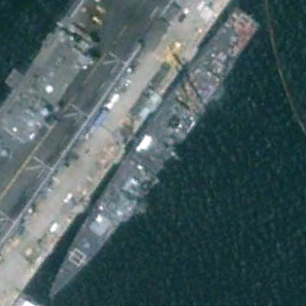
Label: cruiser